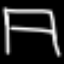
Label: bed